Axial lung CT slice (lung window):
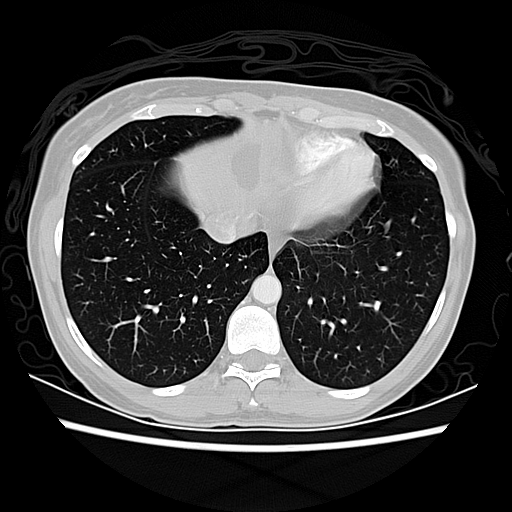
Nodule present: no